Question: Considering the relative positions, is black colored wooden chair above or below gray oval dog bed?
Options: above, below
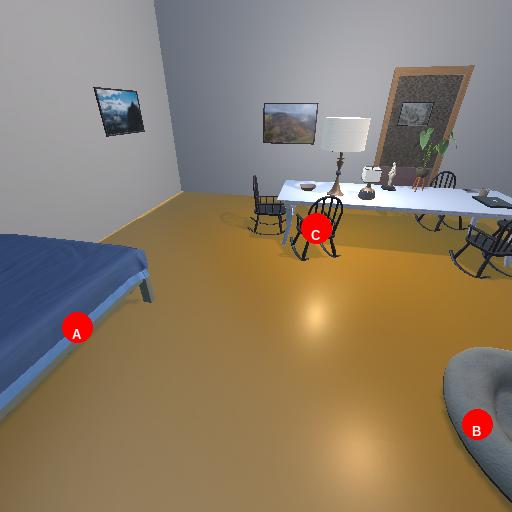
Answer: above